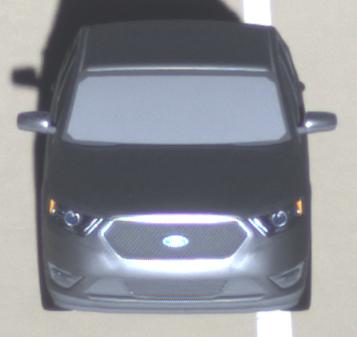
Make: Ford
Model: Taurus
Detailed model: SHO
Model produced from: 2012
Model produced until: 2019
Doors: 4
Color: gray
Road condition: dry road
Daytime: sunrise or sunset
Contrast: high contrast